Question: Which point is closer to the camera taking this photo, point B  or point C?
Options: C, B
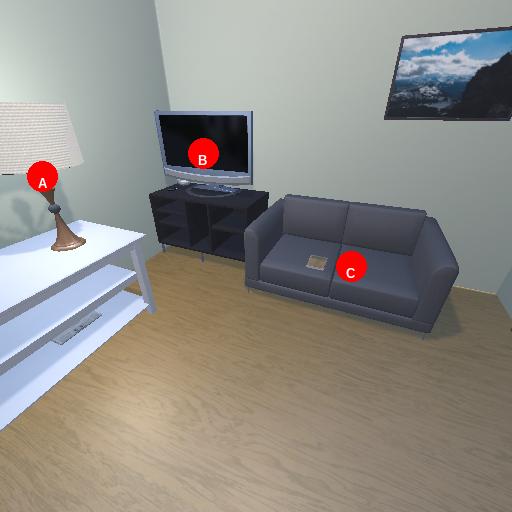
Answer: C